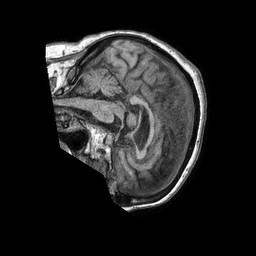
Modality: T1w
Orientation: sagittal
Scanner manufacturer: philips
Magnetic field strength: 1.5 T
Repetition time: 0.007705 s
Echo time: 0.00351 s